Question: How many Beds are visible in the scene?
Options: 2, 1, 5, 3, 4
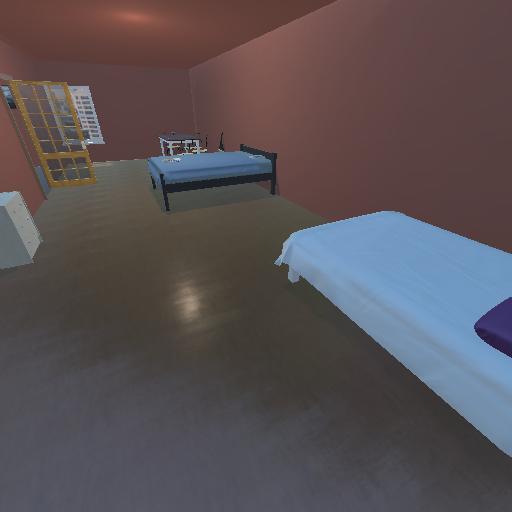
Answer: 2